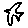
Label: bird